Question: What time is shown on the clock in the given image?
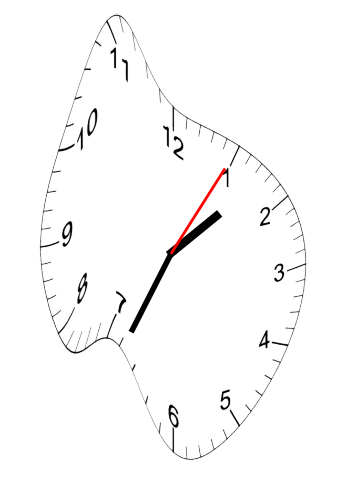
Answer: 01:34:05